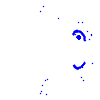
Particle: electron